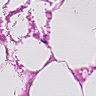
Metastatic tissue present: no